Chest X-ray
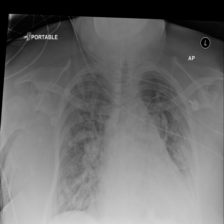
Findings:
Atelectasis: negative
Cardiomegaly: negative
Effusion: negative
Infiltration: negative
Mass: negative
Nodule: negative
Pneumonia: negative
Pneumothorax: negative
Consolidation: negative
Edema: negative
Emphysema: negative
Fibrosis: negative
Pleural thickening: negative
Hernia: negative